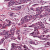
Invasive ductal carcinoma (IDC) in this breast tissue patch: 1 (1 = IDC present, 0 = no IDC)